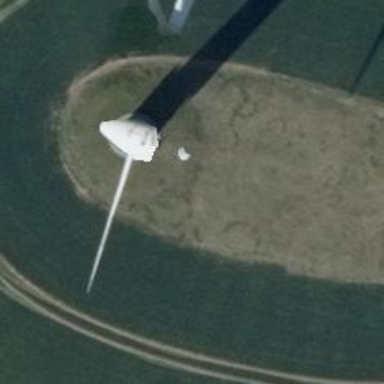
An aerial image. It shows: Wind generator powered by horizontal axis wind turbine.